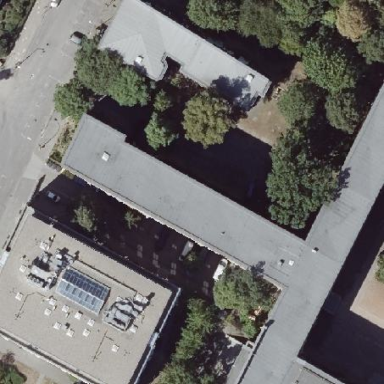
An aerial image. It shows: Building.